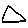
Label: triangle